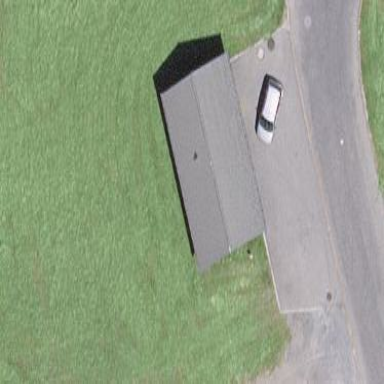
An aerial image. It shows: Sheltered building.